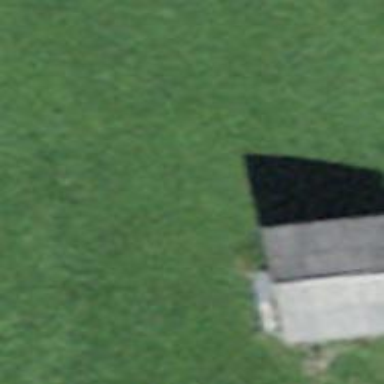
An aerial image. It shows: Rural barn.